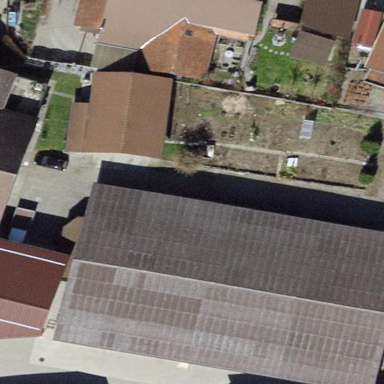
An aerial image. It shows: Industrial building.